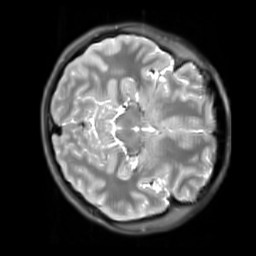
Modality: PDw
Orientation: axial
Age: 22
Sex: female
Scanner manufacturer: siemens
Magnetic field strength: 3 T
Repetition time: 11.88 s
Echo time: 0.014 s